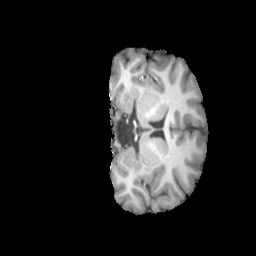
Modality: T1w
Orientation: coronal
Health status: ill
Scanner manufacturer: siemens
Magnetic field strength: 3 T
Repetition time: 2 s
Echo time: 0.00303 s